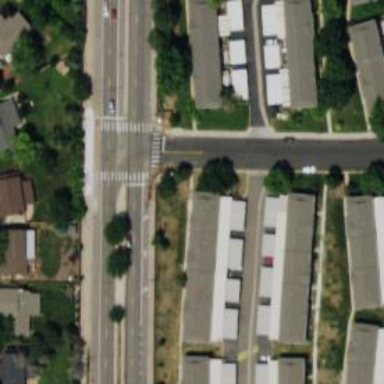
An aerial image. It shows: Residential road with asphalt surface and separate sidewalk.